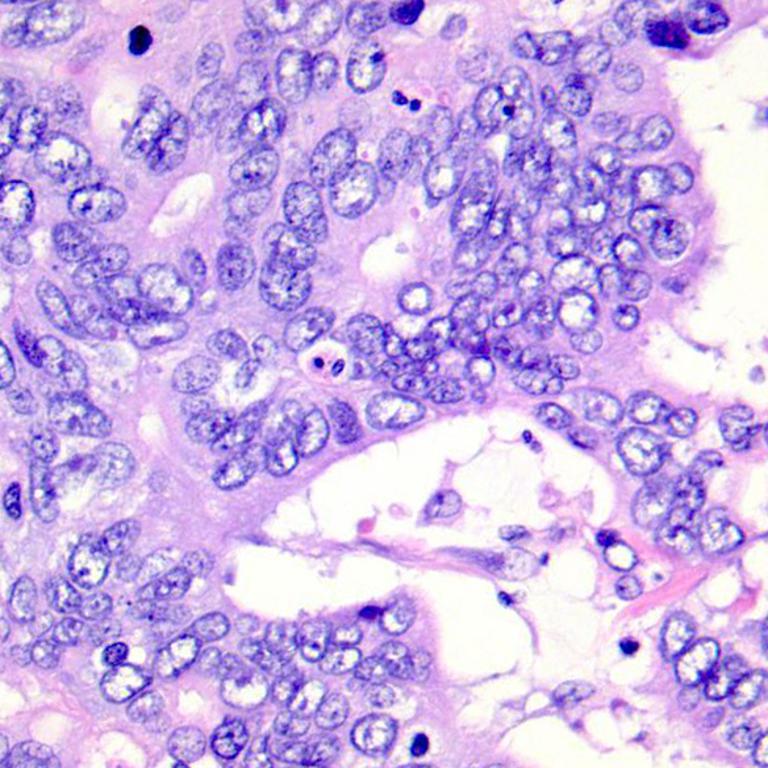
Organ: colon
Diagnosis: adenocarcinomas